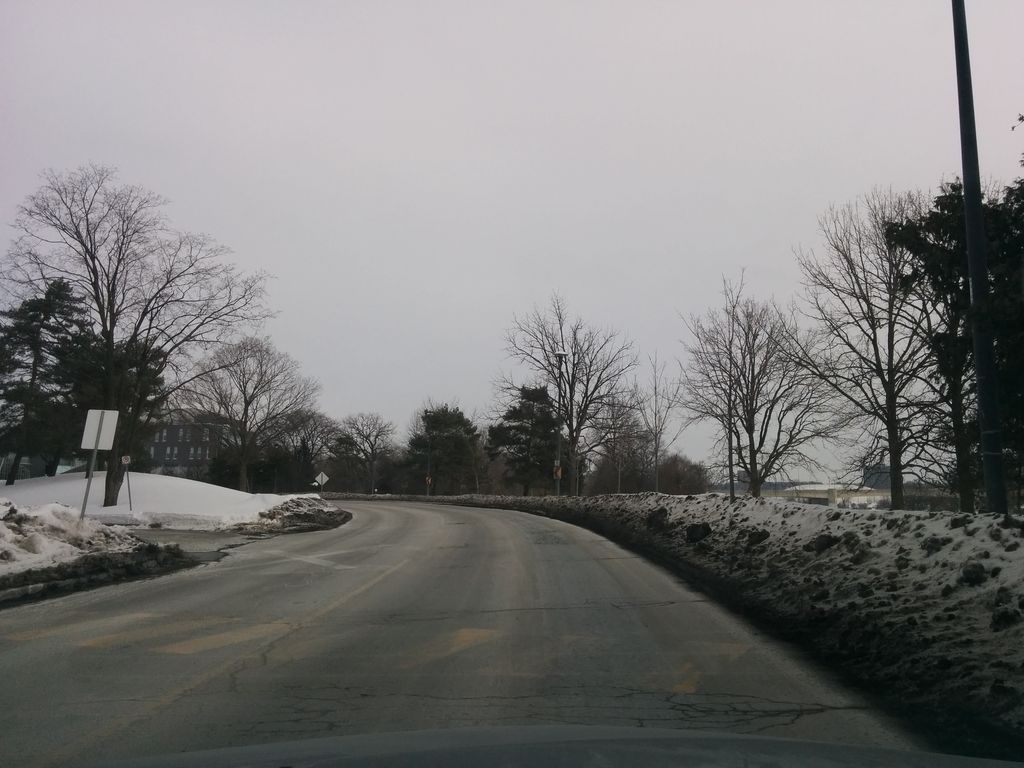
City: ottawa-gatineau